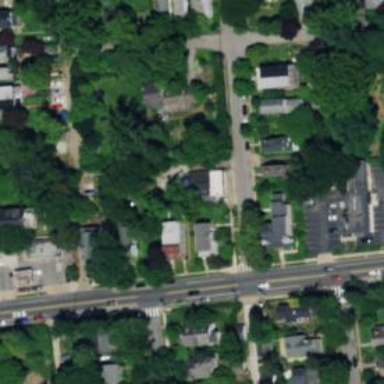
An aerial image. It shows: Alley classified as service road.